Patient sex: M
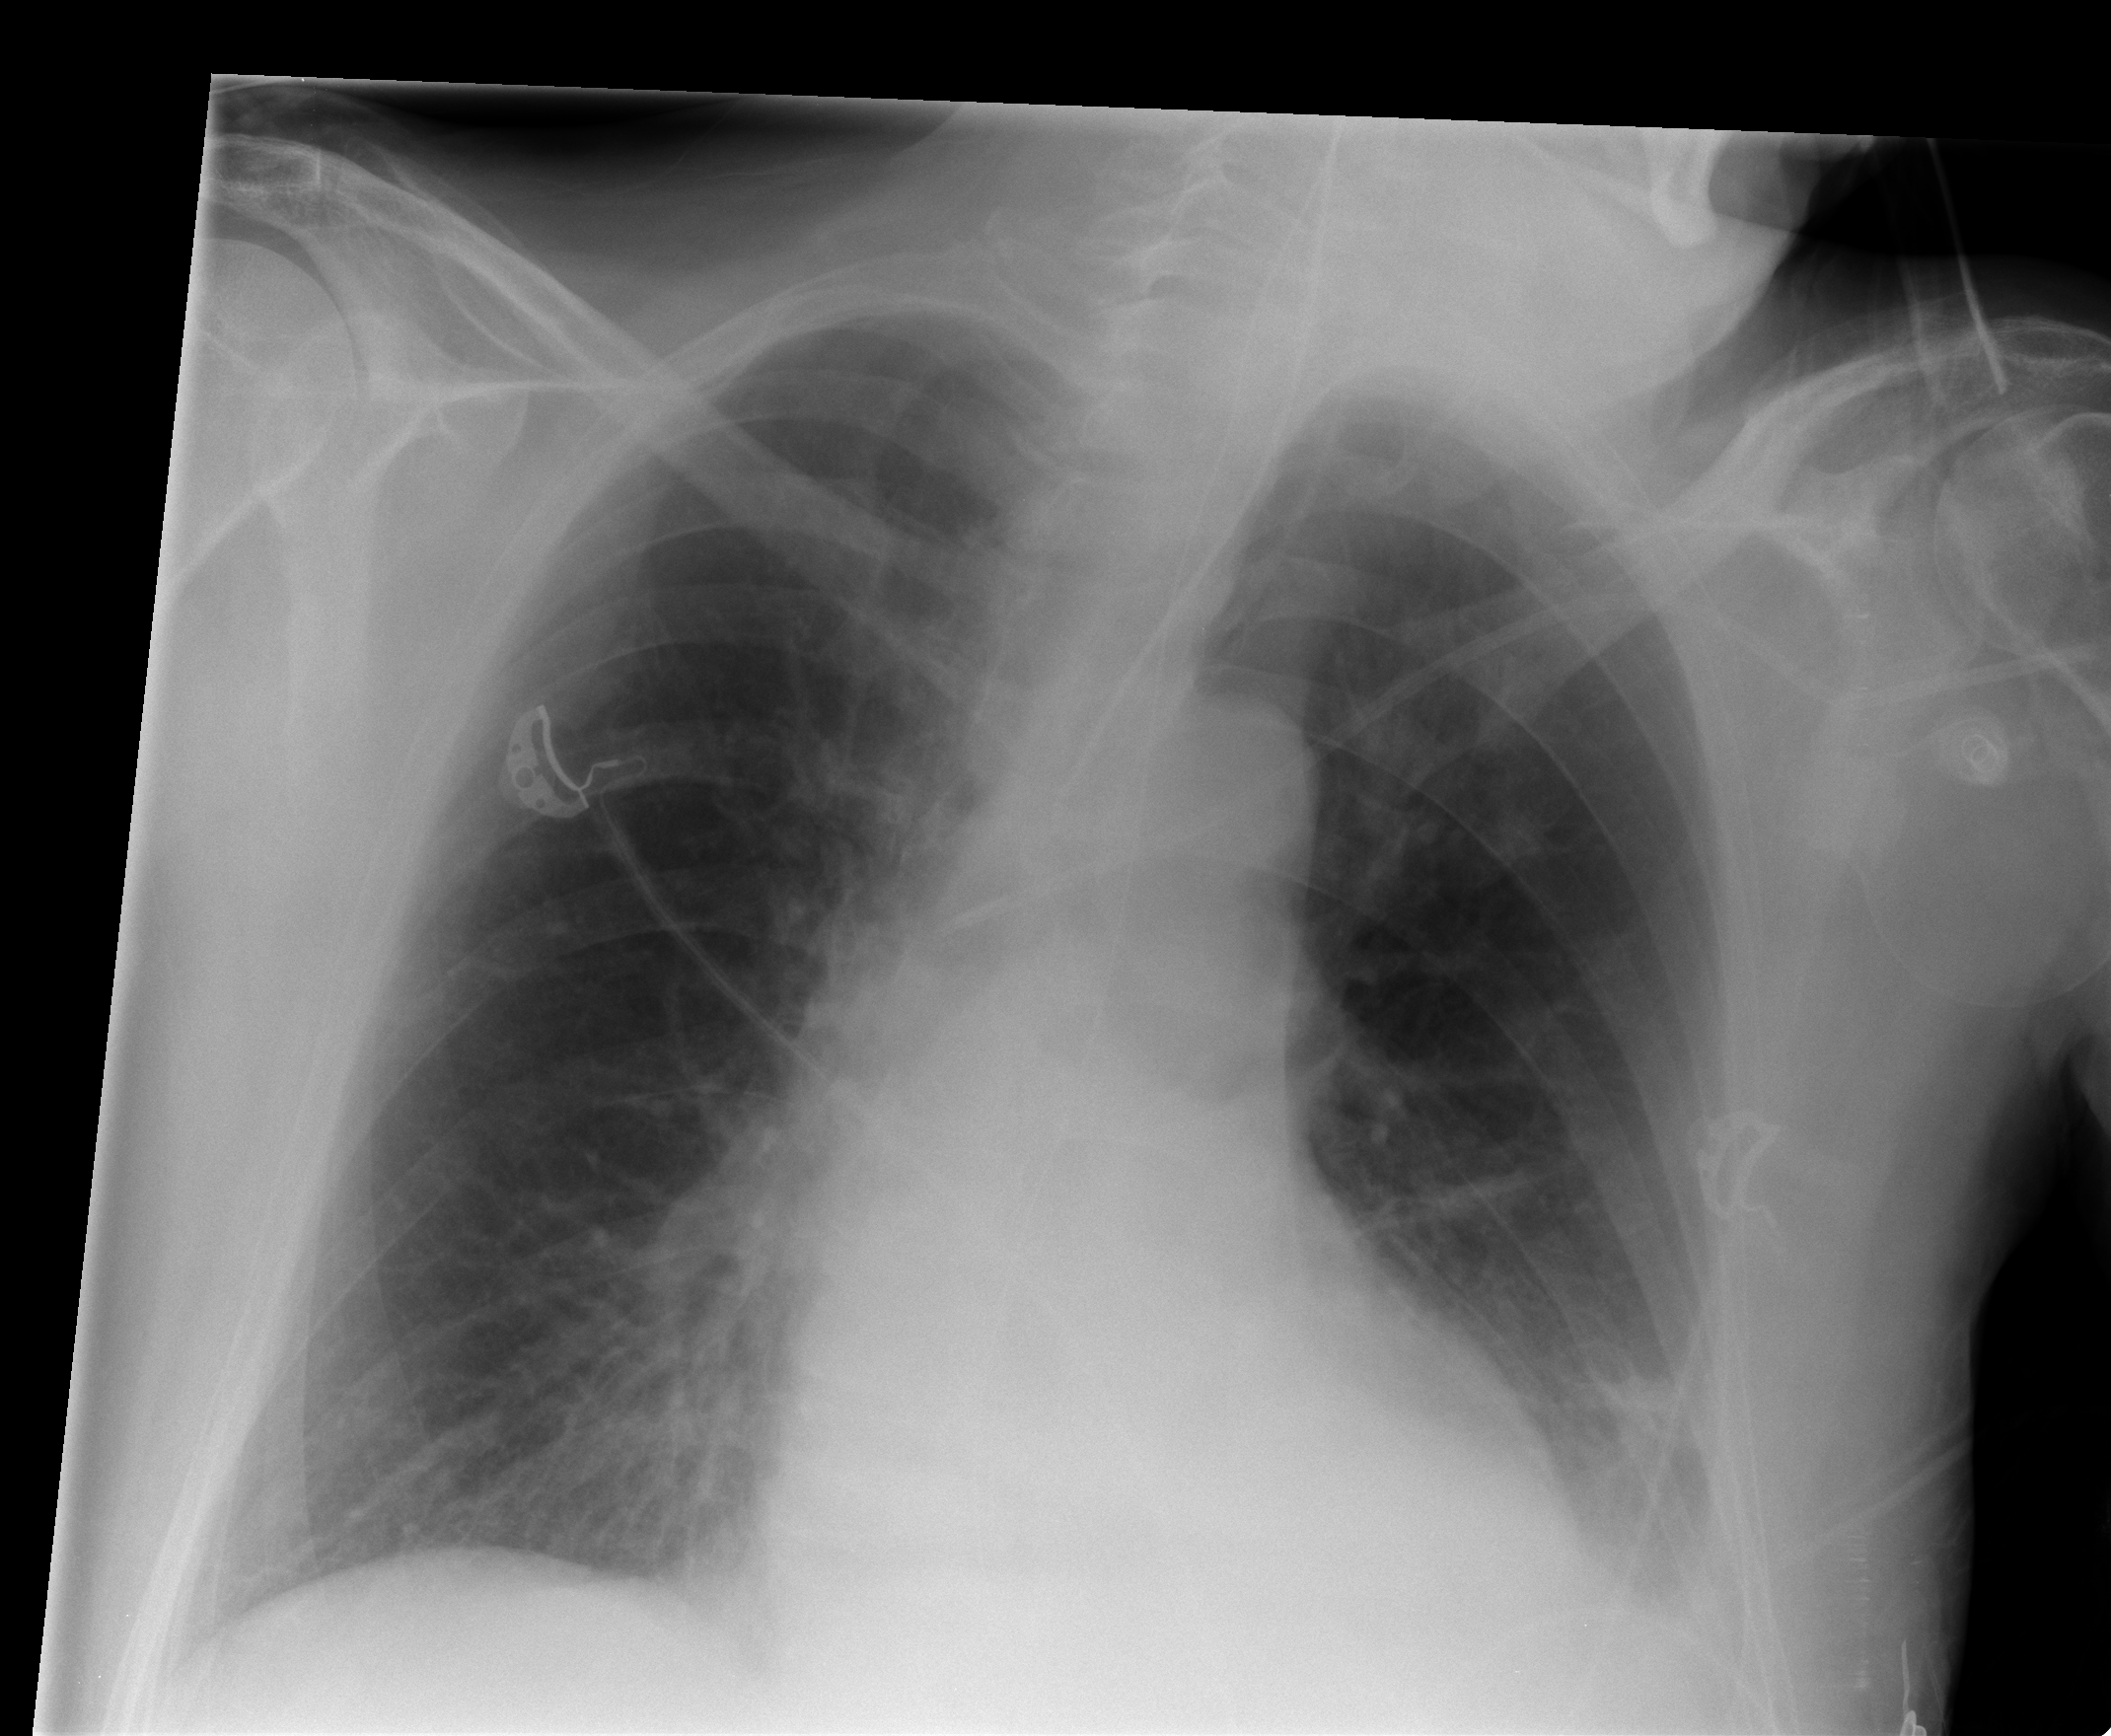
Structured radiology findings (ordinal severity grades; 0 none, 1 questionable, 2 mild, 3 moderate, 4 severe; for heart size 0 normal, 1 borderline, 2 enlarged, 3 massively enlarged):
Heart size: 0
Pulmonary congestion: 1
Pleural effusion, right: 0
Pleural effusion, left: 1
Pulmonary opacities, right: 0
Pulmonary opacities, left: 0
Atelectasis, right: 0
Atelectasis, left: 2